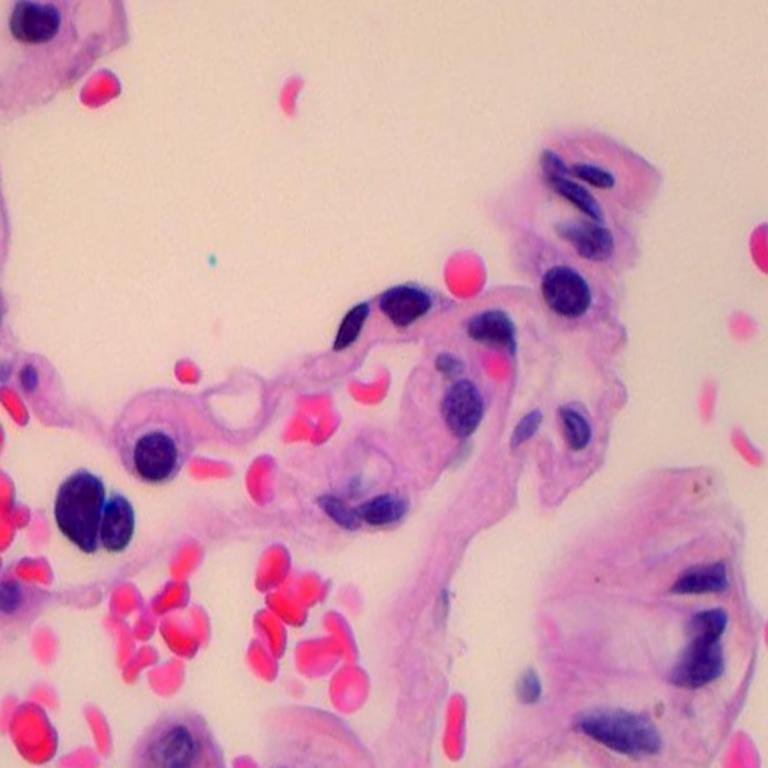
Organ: lung
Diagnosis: benign